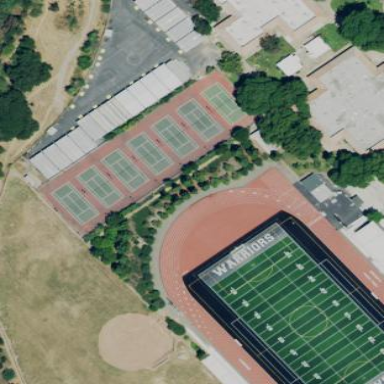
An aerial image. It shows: American football pitch.